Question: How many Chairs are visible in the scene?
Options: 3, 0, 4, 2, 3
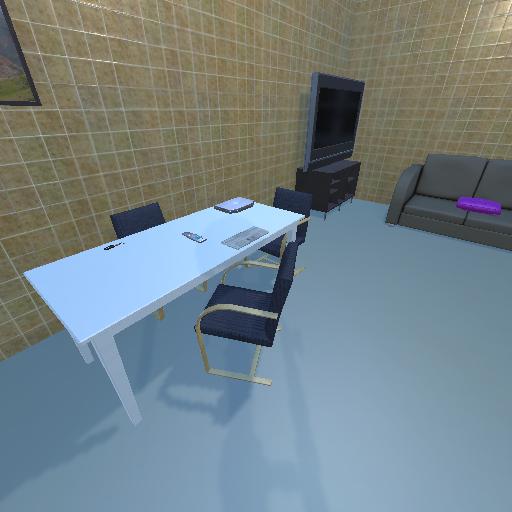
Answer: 3